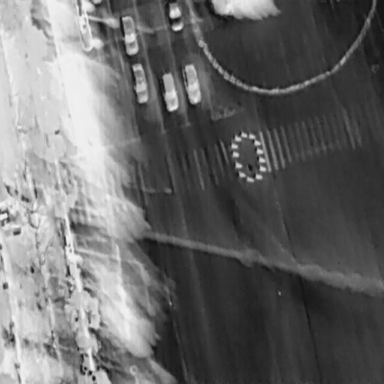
There are five Cars in the infrared image.